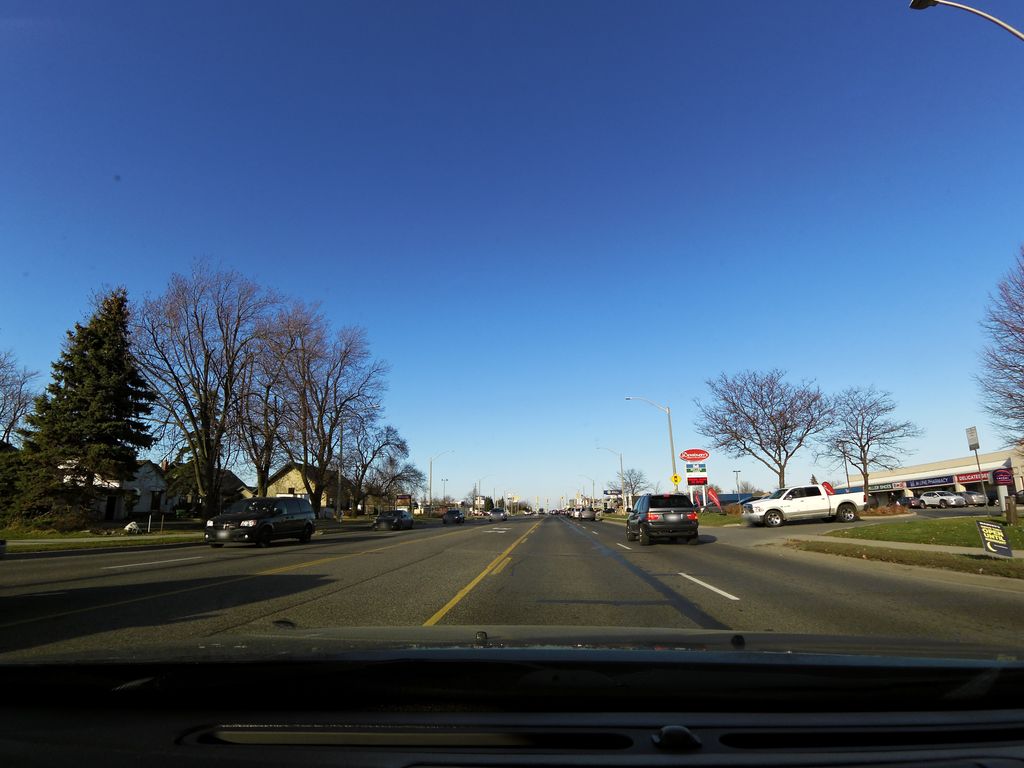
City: hamilton